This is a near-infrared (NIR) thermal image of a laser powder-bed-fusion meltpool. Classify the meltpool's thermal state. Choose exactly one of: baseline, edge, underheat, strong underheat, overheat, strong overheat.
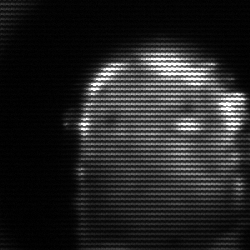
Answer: baseline